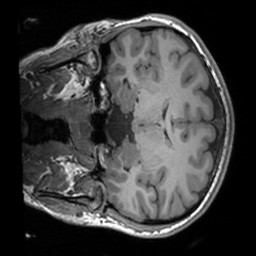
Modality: T1w
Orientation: coronal
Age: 25
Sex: female
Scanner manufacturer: siemens
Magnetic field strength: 3 T
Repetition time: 1.9 s
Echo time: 0.00252 s